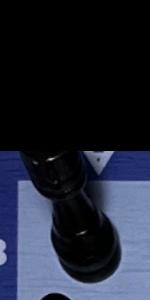
Label: Rook_Black